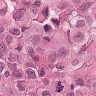
Metastatic tissue present: yes